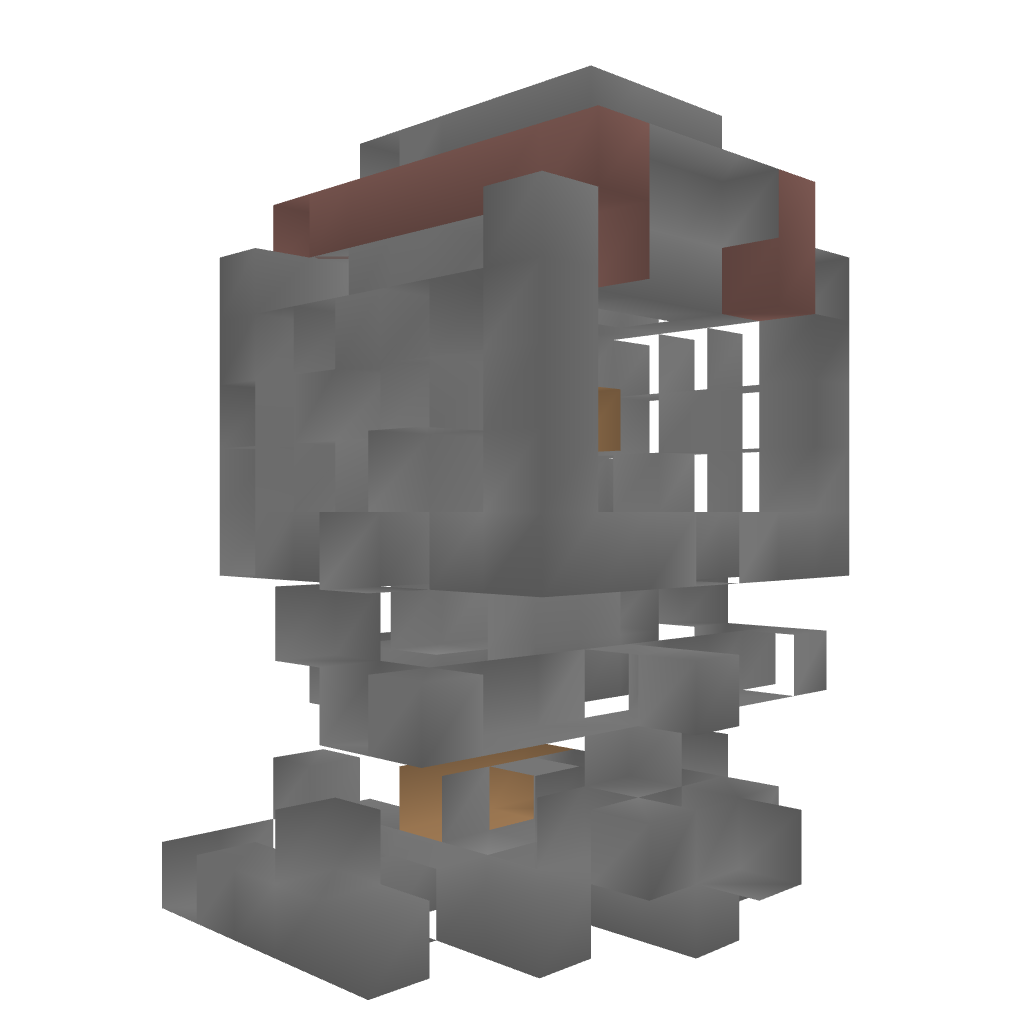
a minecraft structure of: commandblock based redstone door (5 by 3 pistons) bad low quality